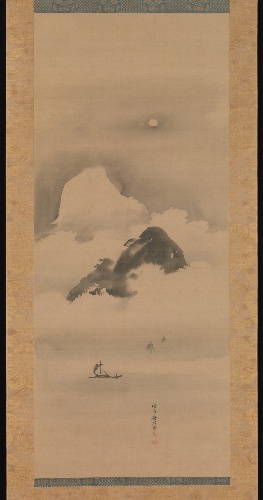
Title: 狩野探幽筆　月夜山水図|Landscape in Moonlight
Artist: Kano Tan'yū
Artist bio: Japanese, 1602–1674
Date: after 1662
Object type: Hanging scroll
Classification: Paintings
Medium: One of a triptych of hanging scrolls; ink on silk
Culture: Japan
Period: Edo period (1615–1868)
Dimensions: Image: 39 5/8 x 16 3/4 in. (100.6 x 42.5 cm)
Overall: 75 1/4 x 23 1/2 in. (191.1 x 59.7 cm)
Department: Asian Art
Credit line: The Harry G. C. Packard Collection of Asian Art, Gift of Harry G. C. Packard, and Purchase, Fletcher, Rogers, Harris Brisbane Dick, and Louis V. Bell Funds, Joseph Pulitzer Bequest, and The Annenberg Fund Inc. Gift, 1975
Accession year: 1975
Repository: Metropolitan Museum of Art, New York, NY
Tags: Landscapes|Boats